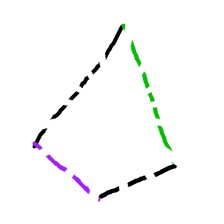
Shape: kite